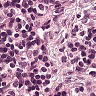
Metastatic tissue present: no